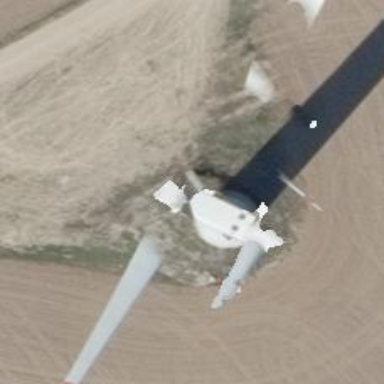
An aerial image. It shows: Wind generator of the horizontal axis type made by Vestas.